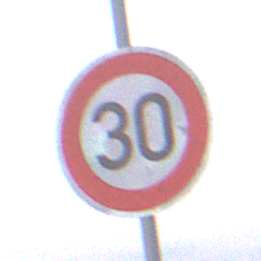
Verkehrszeichen: Geschwindigkeit30
Umgebung: Outdoor, Suburban
Tageszeit: SunriseSunset
Wetter: Clear
Licht: Natural
Jahreszeit: NotSpecified
Kontrast: LowContrast